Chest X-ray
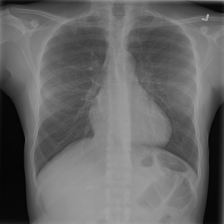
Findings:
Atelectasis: negative
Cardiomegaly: negative
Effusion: negative
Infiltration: negative
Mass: negative
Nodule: negative
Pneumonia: negative
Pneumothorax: negative
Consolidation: negative
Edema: negative
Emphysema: negative
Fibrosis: negative
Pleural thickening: negative
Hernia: negative